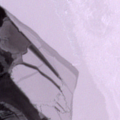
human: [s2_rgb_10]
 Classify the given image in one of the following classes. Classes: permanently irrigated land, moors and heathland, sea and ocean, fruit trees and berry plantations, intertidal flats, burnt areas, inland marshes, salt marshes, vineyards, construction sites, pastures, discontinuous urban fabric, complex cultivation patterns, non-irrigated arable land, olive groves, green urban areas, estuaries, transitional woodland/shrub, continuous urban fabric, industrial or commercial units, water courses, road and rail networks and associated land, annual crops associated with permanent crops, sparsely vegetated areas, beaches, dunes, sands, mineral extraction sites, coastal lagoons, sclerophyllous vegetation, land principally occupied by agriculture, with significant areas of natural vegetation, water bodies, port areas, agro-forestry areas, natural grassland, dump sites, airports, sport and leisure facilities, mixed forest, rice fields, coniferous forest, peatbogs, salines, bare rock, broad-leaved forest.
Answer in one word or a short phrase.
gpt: sea and ocean